Interaction volume radius: 5 \u00c5
Interaction volume height: 20 \u00c5
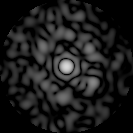
Disorder parameter: 0.8309